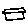
Label: house